Question: I am using Symfony 1.4 in my project. I have .gitignore file that working in this configuration.
'''
config/databases.yml
apps/erp/config/factories.yml
.buildpath
.project
.settings
.idea
.DS_Store
.rsync_cache
catalog.xml
config/databases.yml
log/*
cache/*
web/uploads
web/pdf_files
web/knp_sn*
data/sql/*.sql
'''
But I don't know how to ignore every dir that name are 'map' and 'om' in 'lib/model/' directory.

I have inside 'lib/model' around 50 folders, and each contains 'map' and 'om' dir that schould be ignored
This configuration '/lib/model/*/om' '/lib/model/*/map' doesn't working
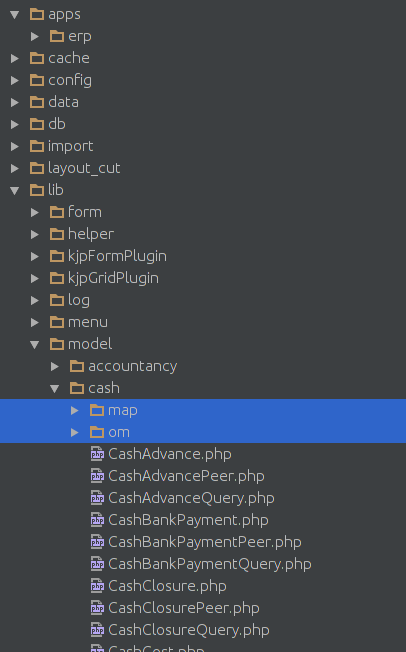
Answer: Ok I found a solution. I had to add slash at the end of line
'/lib/model/*/om/'
'/lib/model/*/map/'